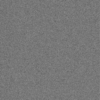
Label: dusty